Interaction volume radius: 5 \u00c5
Interaction volume height: 10 \u00c5
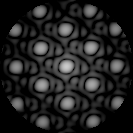
Disorder parameter: 0.03402